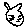
Label: cat